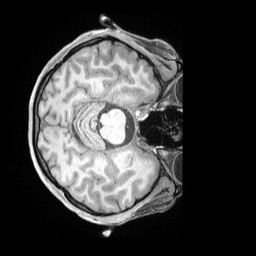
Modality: T1w
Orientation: axial
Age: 32
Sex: female
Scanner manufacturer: siemens
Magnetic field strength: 3 T
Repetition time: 2 s
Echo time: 0.00211 s